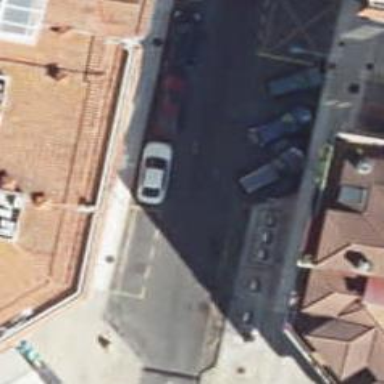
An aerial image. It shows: Taxi stand.